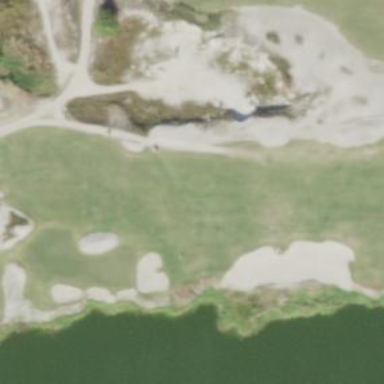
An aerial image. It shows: Path for both roads and golfers.